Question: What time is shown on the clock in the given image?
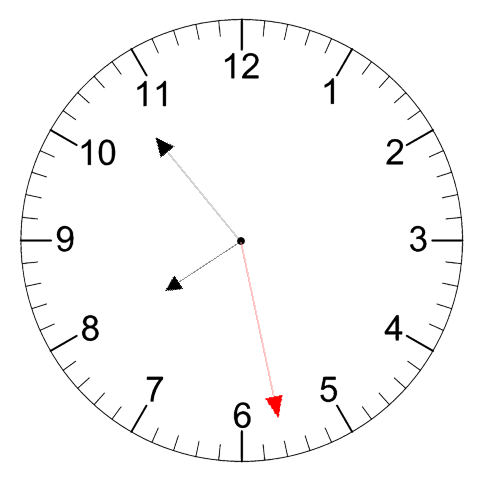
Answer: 07:53:28